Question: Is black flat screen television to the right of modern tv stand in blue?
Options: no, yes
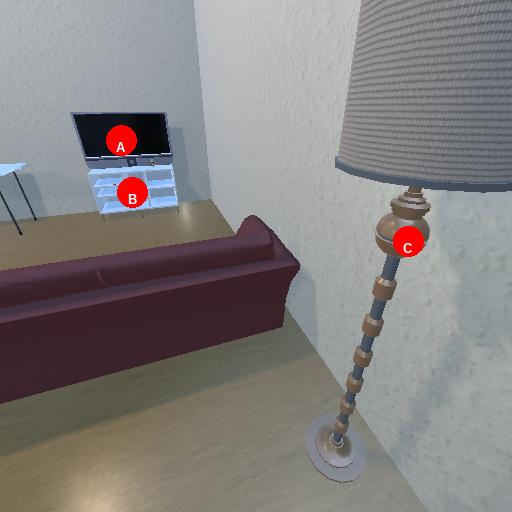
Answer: no